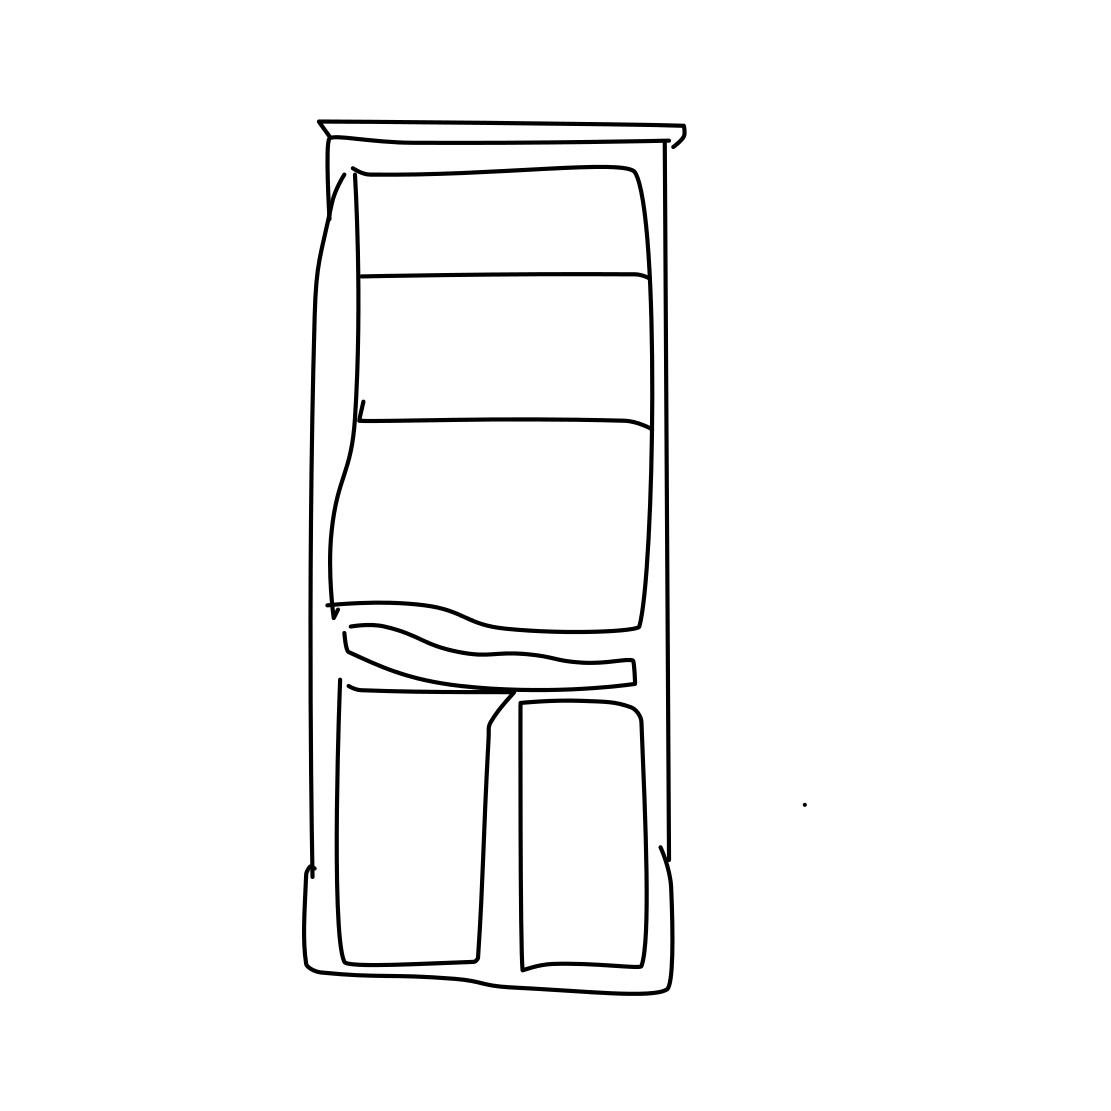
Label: cabinet